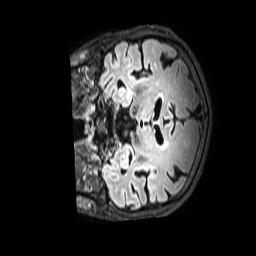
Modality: FLAIR
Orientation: coronal
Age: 55
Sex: male
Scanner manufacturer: philips
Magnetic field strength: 3 T
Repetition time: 4.8 s
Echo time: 0.2795 s